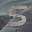
Label: 5